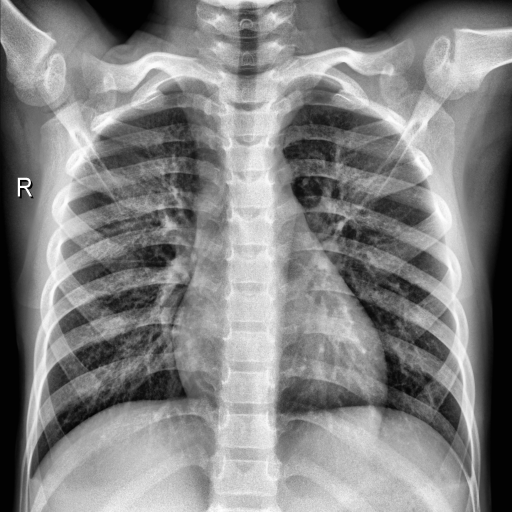
Finding: NORMAL